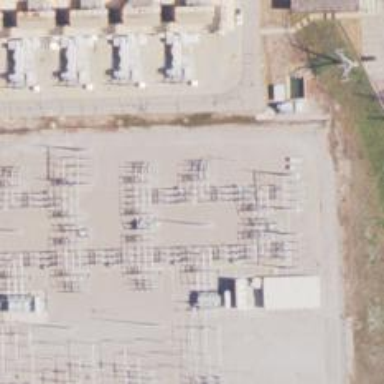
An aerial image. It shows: Switch for power supply.